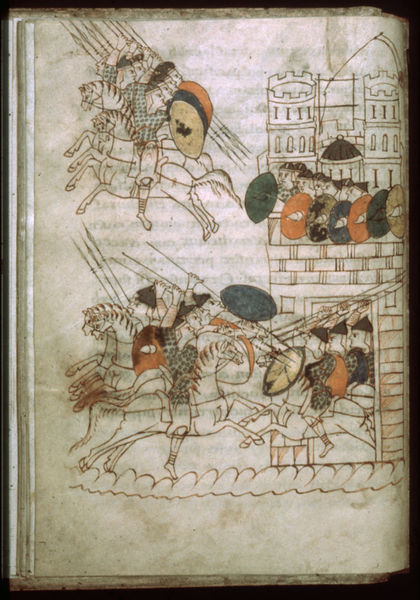
Titel: Makkabäer-Handschrift
Standort: Herkunftsort: Reichenau, Kloster St. Gallen (EU - D - BW)
Institution: Leiden, Universitätsbibliothek
Schlagwörter: angriff, blau, kampf, rot, pferd, pferde, reiter, turm, kuppel, krieg, soldaten, zinnen, schild, buch, burg, türme, links, festung, uniform, ritter, tinte, buchseite, mittelalter, eroberung, lanzen, speer, schutz, schilde, verteidigung, biege, reiterschlacht